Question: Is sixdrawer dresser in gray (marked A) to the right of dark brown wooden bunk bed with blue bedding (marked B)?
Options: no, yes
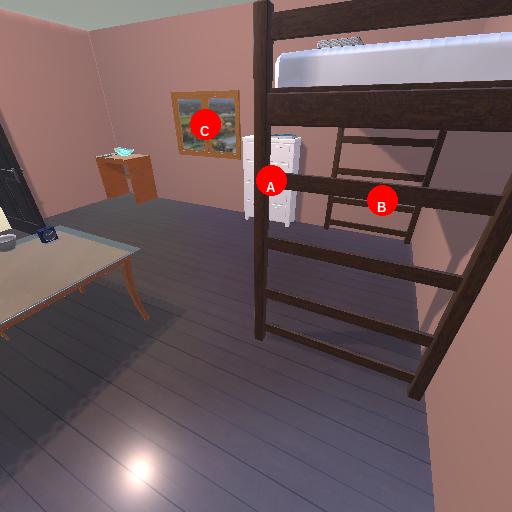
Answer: no